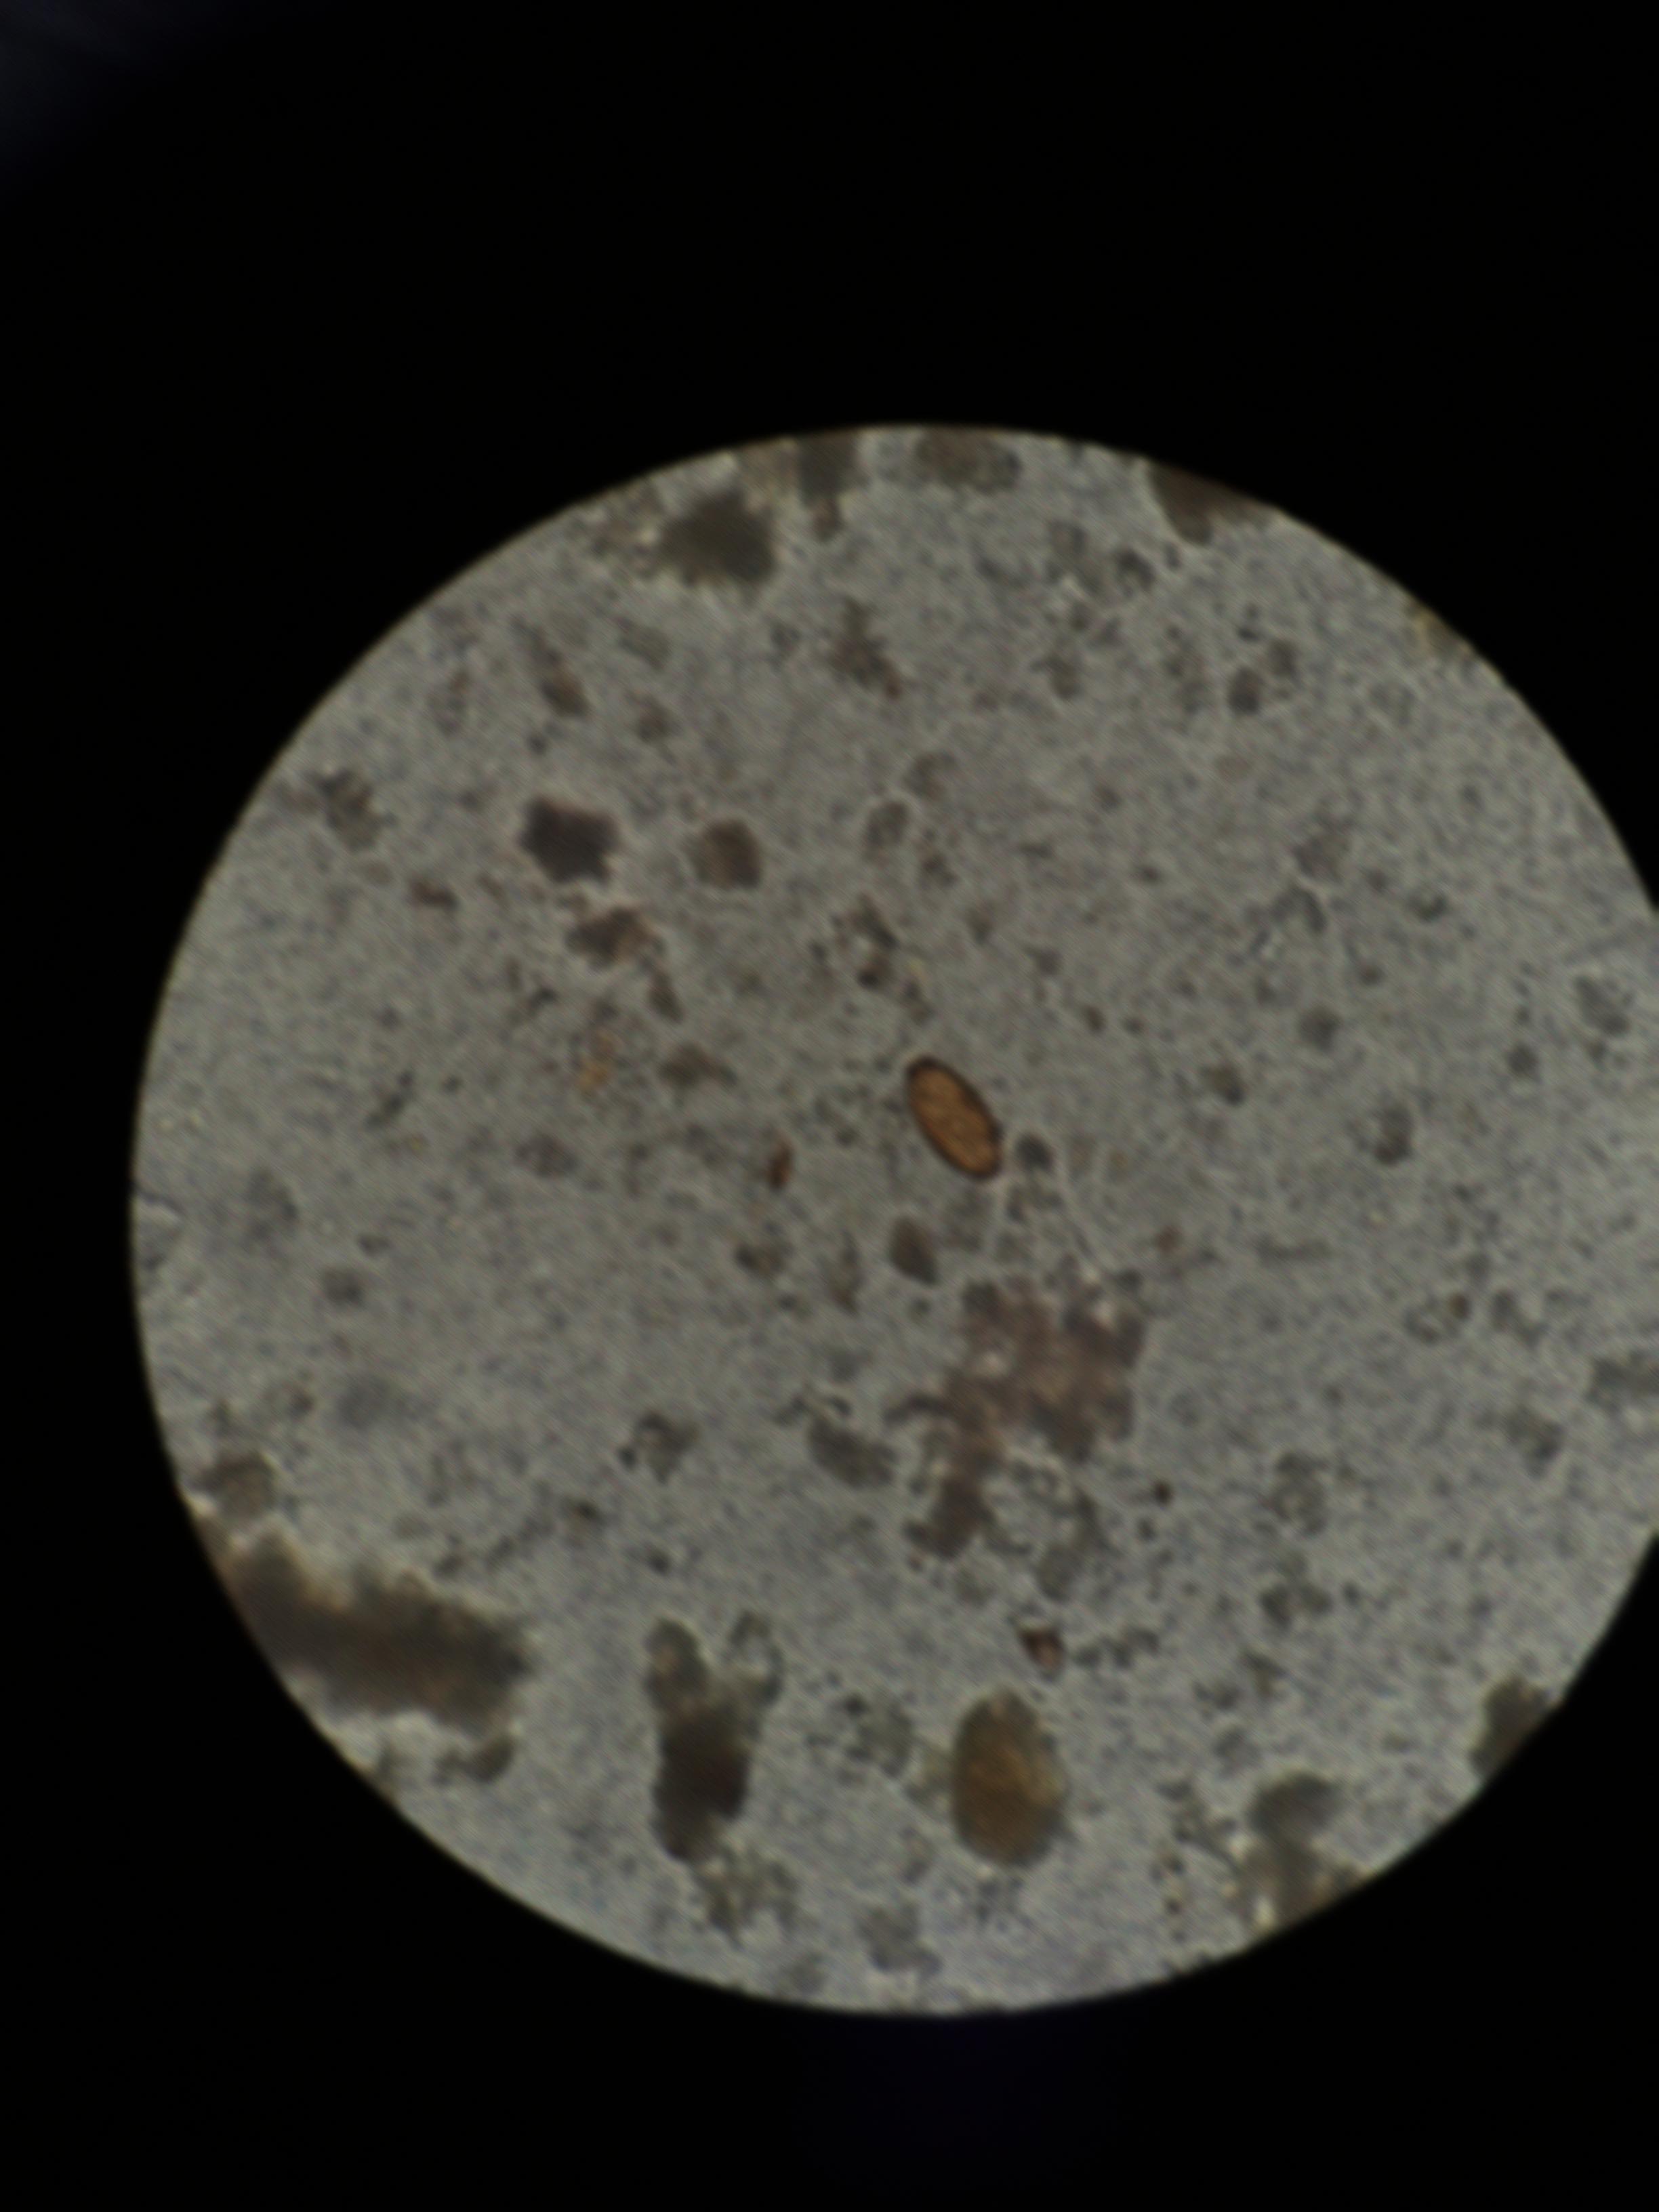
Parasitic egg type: Trichuris trichiura